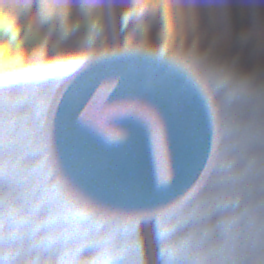
Verkehrszeichen: VorgeschriebeneFahrtrichtungLinks
Umgebung: Outdoor, Urban
Tageszeit: MorningAfternoon
Wetter: PartlyCloudy
Licht: Natural
Jahreszeit: NotSpecified
Kontrast: MediumContrast